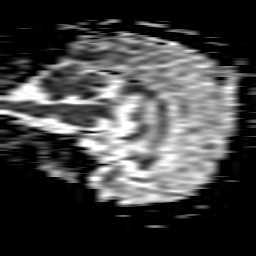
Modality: ADC
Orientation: sagittal
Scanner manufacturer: philips
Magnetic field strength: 1.5 T
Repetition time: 3.684 s
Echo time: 0.09411 s